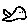
Label: fish